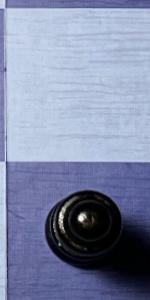
Label: Queen_Black